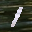
Label: 1